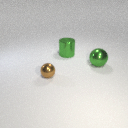
small brown metal sphere to the left of large green metal cylinder